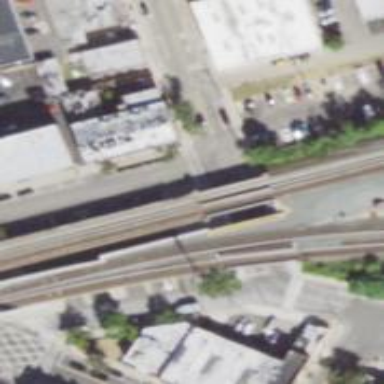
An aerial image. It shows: Electrified rail on viaduct.